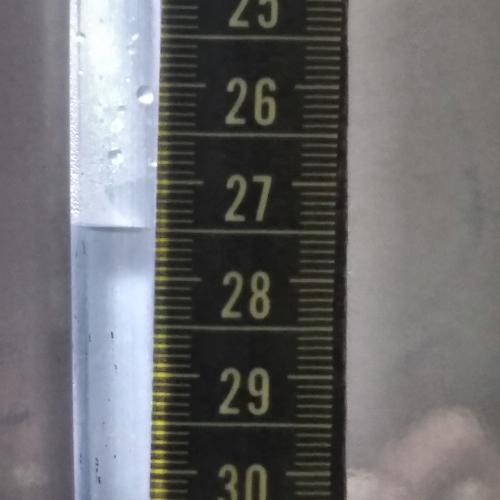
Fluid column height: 27.5 cm